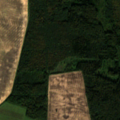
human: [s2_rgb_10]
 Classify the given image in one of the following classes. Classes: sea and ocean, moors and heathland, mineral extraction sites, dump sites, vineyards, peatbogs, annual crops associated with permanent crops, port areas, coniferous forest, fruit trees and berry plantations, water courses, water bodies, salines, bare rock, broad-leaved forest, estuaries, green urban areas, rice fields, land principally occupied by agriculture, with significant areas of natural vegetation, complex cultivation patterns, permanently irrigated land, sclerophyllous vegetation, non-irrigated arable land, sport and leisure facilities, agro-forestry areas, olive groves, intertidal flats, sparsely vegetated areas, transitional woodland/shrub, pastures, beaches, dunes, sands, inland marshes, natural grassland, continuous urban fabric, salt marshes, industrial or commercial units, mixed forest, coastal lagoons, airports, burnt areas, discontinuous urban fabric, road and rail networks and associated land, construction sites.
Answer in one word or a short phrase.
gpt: non-irrigated arable land, broad-leaved forest